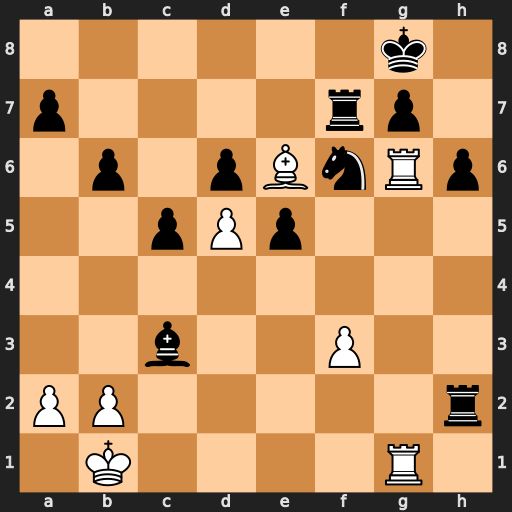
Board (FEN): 6k1/p4rp1/1p1pBnRp/2pPp3/8/2b2P2/PP5r/1K4R1
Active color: w
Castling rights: -
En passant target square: -
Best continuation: Rxg7+ Kh8 Rxf7